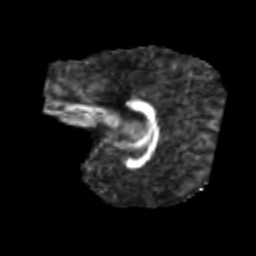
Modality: FA
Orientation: sagittal
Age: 6
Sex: male
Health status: healthy